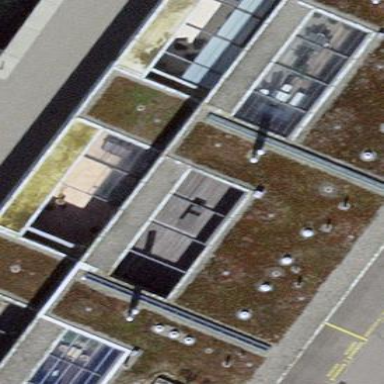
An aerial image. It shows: Commercial building with flat roof.